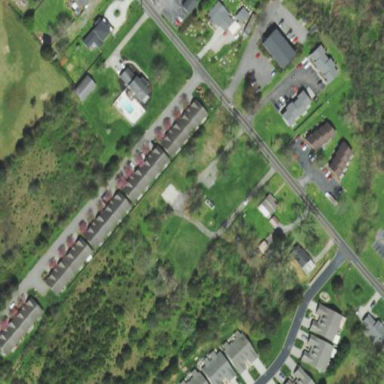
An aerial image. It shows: Condominium within residential area.